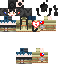
A female human skin with medium skin, wearing brown long hair dressed in a blue hoodie and brown shorts, featuring a closed mouth.